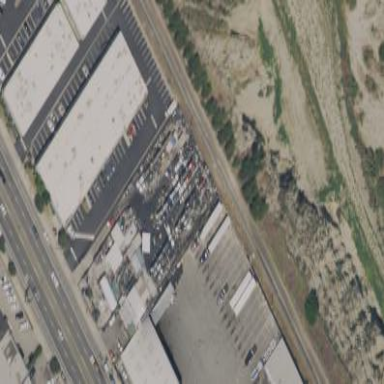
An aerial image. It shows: Warehouse building.